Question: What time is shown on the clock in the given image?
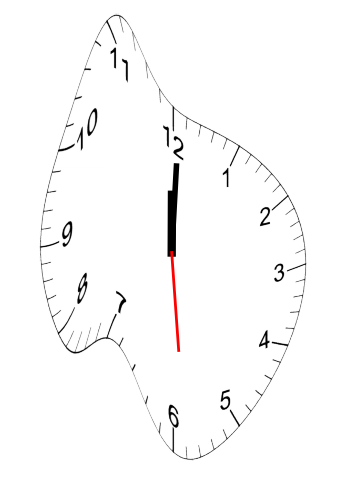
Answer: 12:00:29